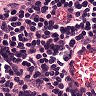
Metastatic tissue present: no